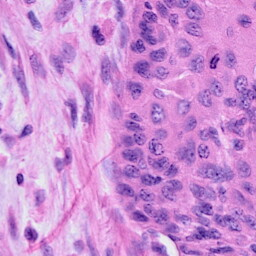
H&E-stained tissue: Cervix